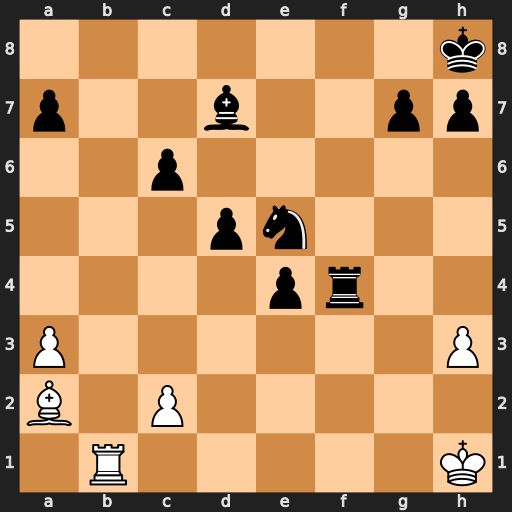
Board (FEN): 7k/p2b2pp/2p5/3pn3/4pr2/P6P/B1P5/1R5K
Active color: w
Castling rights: -
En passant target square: -
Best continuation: Rb8+ Bc8 Rxc8+ Rf8 Rxf8#